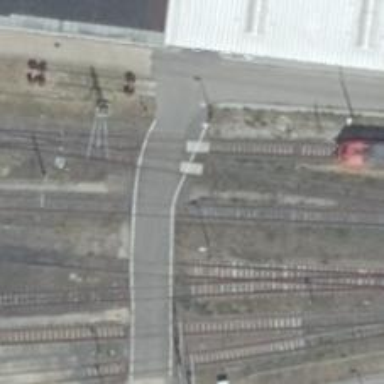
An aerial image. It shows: Level crossing along the railway.